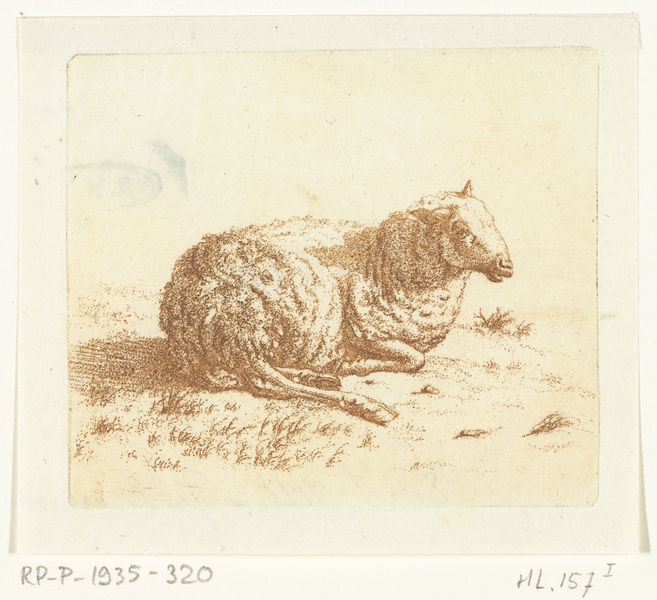
Titel: Liggend schaap
Künstler: Ernst Willem Jan Bagelaar
Standort: Amsterdam
Institution: Rijksmuseum
Schlagwörter: rouge, ombre, fusain, pré, laine, brebis, ge